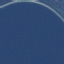
Land use / land cover class: SeaLake